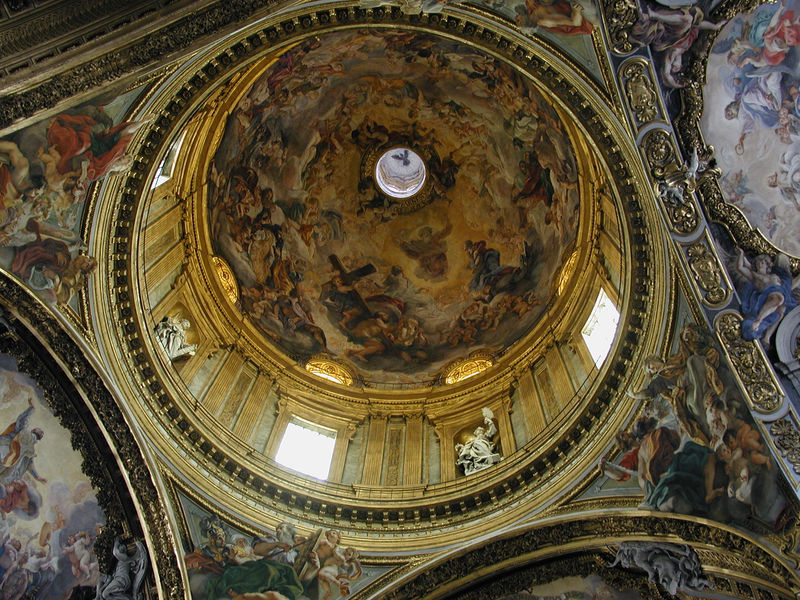
Titel: Vierungskuppel von Il Gesù in Rom
Künstler: Giovanni Battista Gaulli
Standort: Rom, Il Gesù (EU - I - Latium)
Schlagwörter: gott, gruppe, himmel, wolken, fenster, laterne, licht, wolke, malerei, barock, taube, kirche, gold, decke, rund, engel, pilaster, figuren, kuppel, kreuz, zwickel, kathedrale, dienste, kreuzigung, jüngstes gericht, deckengemälde, fresko, illusion, auferstehung, nischen, vierung, tambour, tambourkuppel, illusionistisch, trompen, ängel, enngel